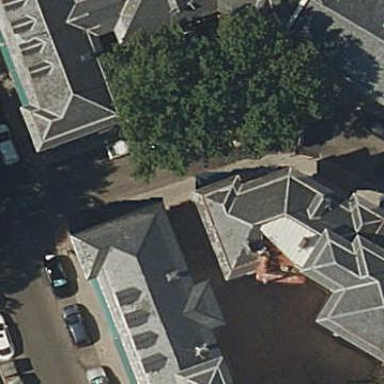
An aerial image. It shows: Image showing building with apartments.